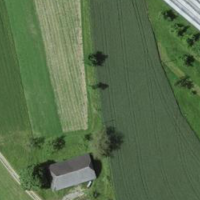
EUNIS habitat code: 52
Species observed at this site:
Juglans regia
Lucanus cervus
Sambucus racemosa
Galeopsis tetrahit
Sonchus arvensis
Corylus avellana